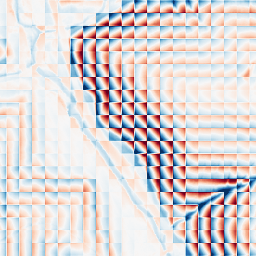
Category: wavelet
Decomposition family: wavelet_dwt
Decomposition parameters: wavelet: haar
level: 4
Upsampling method: cubic_catmull_rom
Upsampling parameters: scale: 2
Upsampling scale: 2